Aerial crown-view tile of a tropical tree (Barro Colorado Island, Panama), acquired 20250818:
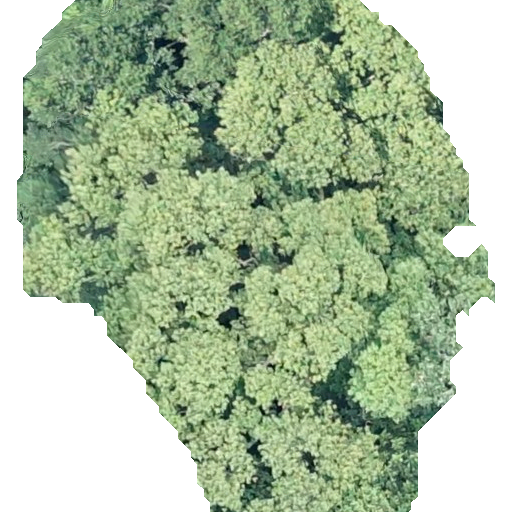
Species: Hieronyma alchorneoides
GBIF accepted scientific name: Hieronyma alchorneoides
Crown area: 317.433 m²